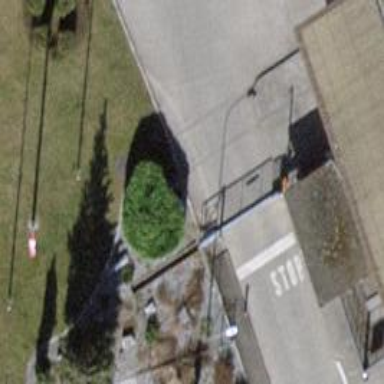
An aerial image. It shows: Gate.